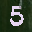
Label: 5